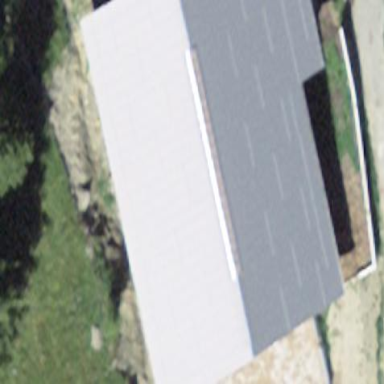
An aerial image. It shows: Rural barn.